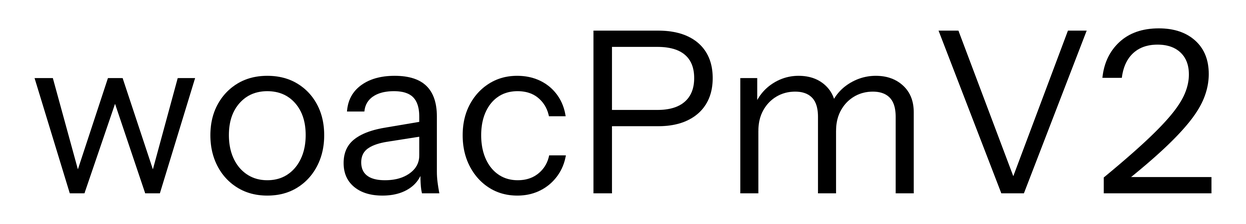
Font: InstrumentSans_Regular